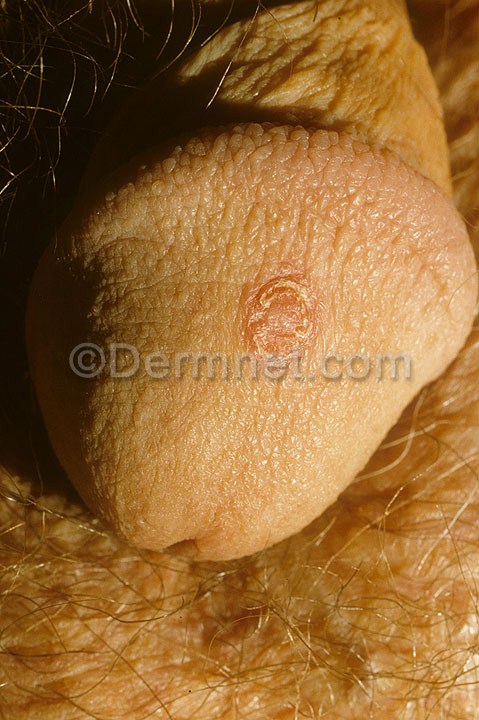
Disease: Psoriasis pictures Lichen Planus and related diseases